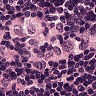
Metastatic tissue present: yes